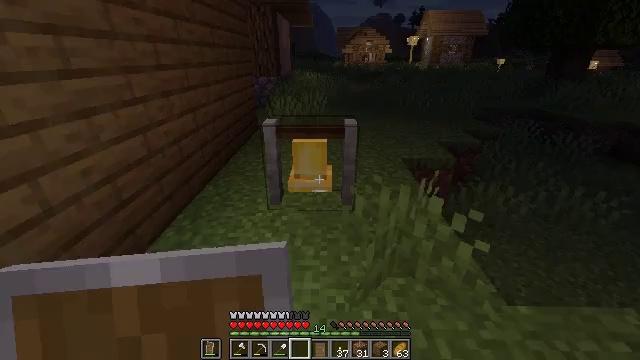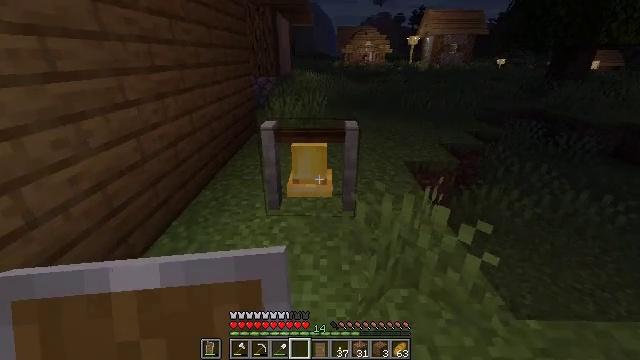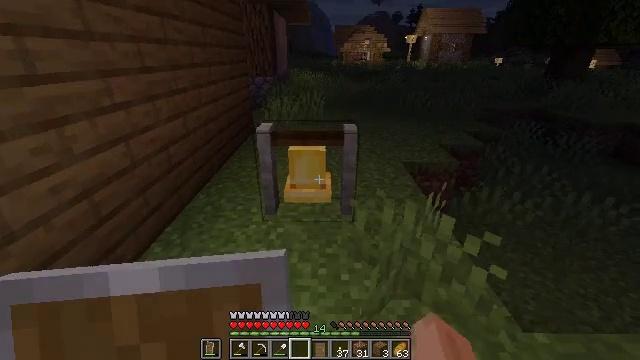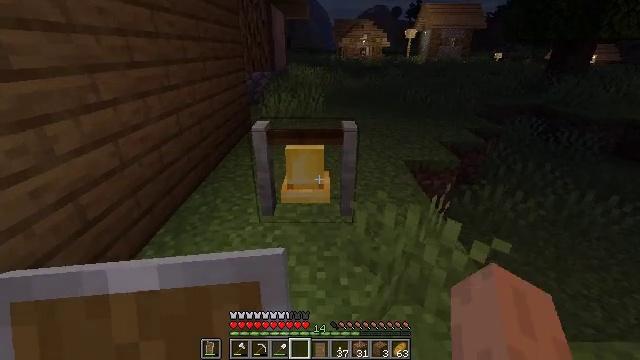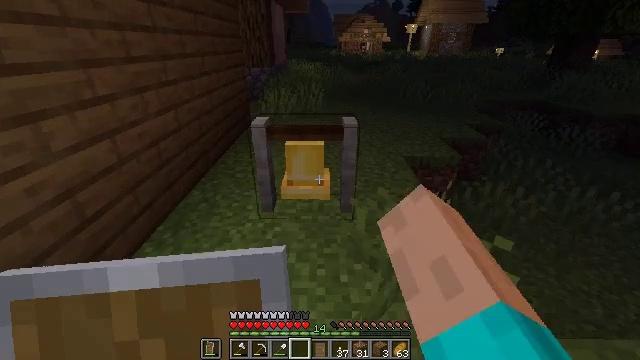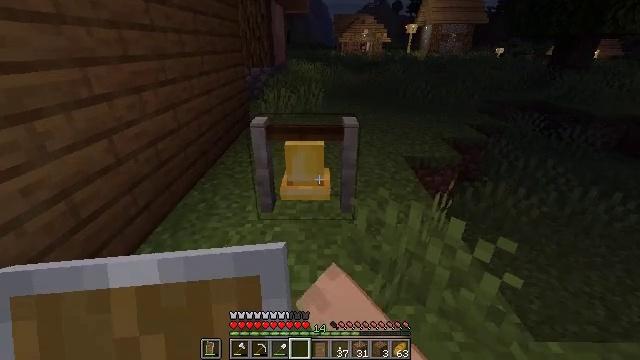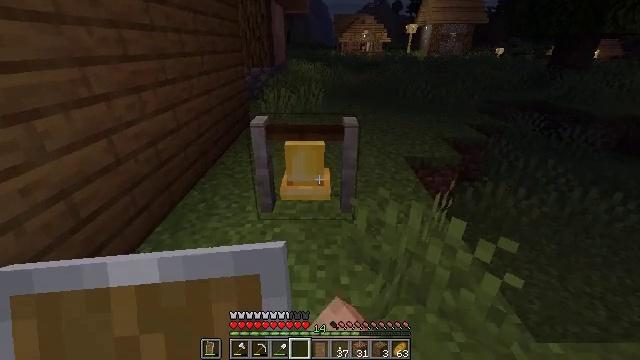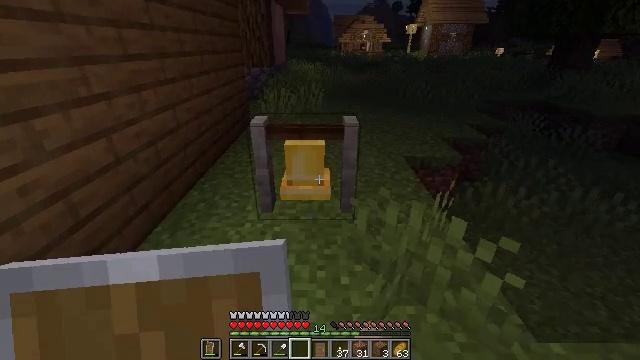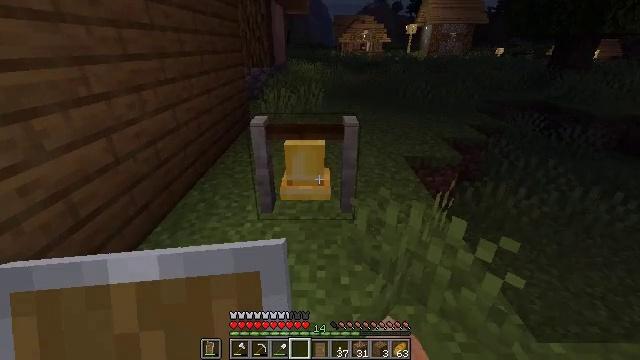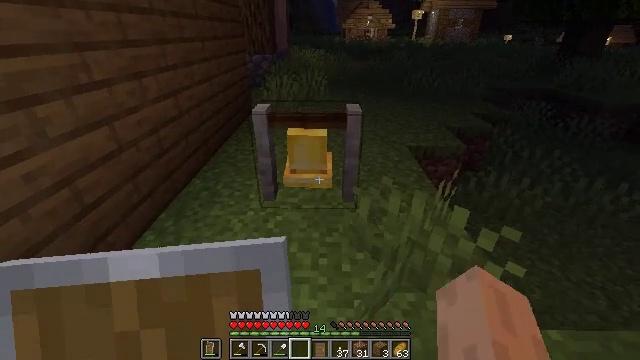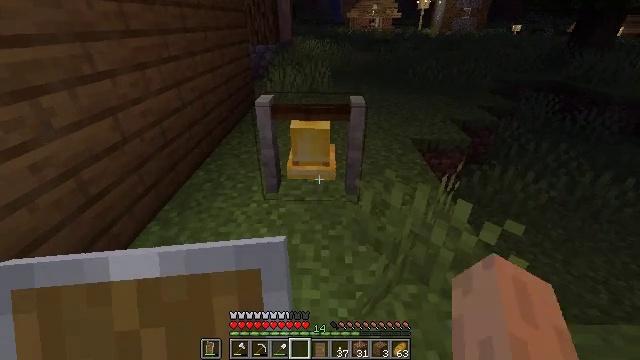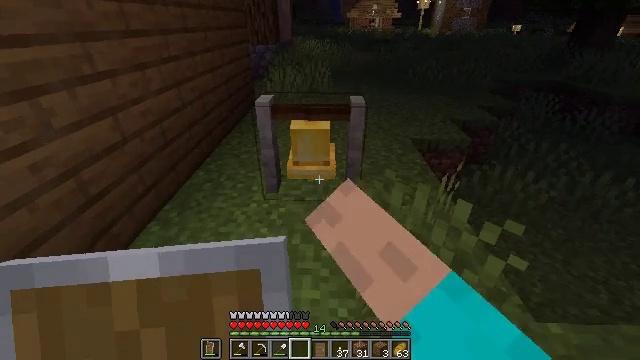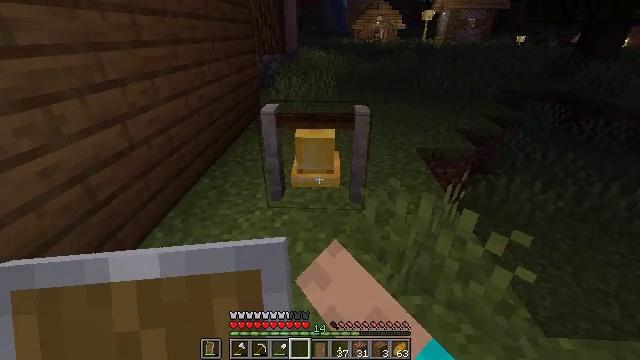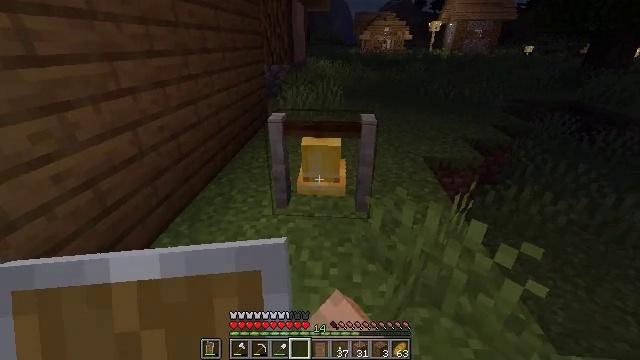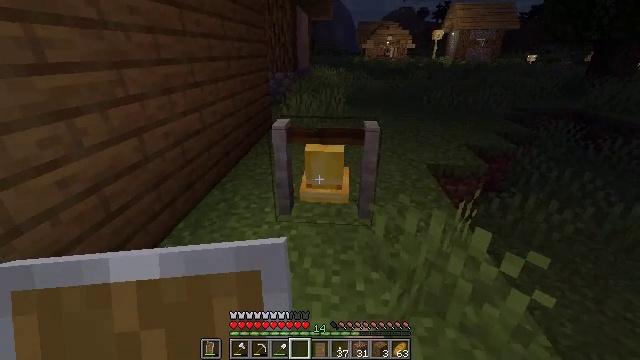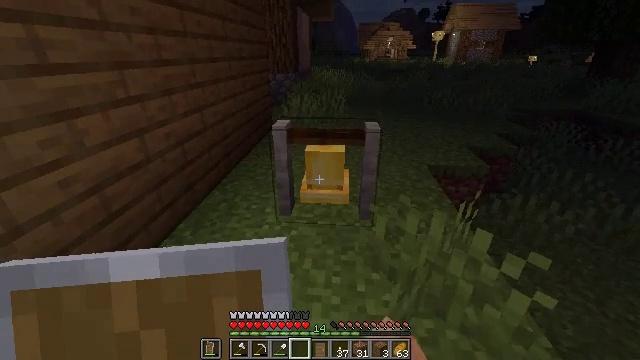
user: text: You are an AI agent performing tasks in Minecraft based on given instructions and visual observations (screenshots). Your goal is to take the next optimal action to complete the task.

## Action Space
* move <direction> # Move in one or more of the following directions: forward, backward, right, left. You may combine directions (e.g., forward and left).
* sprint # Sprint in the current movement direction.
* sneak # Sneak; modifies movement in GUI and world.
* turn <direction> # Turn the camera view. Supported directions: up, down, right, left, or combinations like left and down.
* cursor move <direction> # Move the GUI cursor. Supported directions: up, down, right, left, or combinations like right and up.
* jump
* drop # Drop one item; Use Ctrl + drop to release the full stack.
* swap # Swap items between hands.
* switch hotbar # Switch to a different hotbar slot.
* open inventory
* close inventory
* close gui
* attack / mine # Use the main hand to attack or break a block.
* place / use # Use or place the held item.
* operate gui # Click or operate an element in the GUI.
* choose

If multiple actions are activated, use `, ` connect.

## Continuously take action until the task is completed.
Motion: motion action
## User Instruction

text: Mine the bell from its post.
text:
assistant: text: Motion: move forward
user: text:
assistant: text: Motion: no_op
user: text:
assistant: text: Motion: use / place
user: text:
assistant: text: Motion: use / place
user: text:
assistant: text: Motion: use / place
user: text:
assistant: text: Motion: use / place
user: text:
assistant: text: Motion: no_op
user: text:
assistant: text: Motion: no_op
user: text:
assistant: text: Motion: turn down
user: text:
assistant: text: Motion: turn down, use / place
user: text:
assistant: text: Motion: use / place
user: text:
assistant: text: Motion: turn left and up, use / place
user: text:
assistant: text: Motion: turn left and up
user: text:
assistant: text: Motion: turn up
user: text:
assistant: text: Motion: no_op
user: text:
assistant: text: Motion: use / place
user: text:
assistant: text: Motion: use / place
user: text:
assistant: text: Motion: use / place
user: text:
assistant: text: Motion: no_op
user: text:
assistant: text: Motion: no_op
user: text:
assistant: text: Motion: turn down, use / place
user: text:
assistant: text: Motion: use / place
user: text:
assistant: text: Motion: use / place
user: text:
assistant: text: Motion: move left, use / place
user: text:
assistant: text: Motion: move left
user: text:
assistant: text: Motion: move left
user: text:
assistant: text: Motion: move left, turn right and up
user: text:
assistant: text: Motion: move left, turn right and up
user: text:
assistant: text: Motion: move left, turn right and up
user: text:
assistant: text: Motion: turn right and up